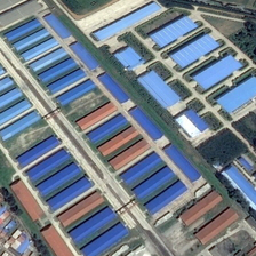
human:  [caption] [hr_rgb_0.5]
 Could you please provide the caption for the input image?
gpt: Industry is full of red and blue factory factories.

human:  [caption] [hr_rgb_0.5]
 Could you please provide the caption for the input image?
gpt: it ia a neatly arranged industrial area where workshops ara of blue roofs and red ones .

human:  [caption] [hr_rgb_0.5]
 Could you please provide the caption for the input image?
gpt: There are some factory buildings with blue and orange roofs between dense square buildings and farmland.

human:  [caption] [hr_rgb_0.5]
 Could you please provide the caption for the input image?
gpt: Between the dense square buildings and the farmland, rows of blue and orange roofed factories can be seen.

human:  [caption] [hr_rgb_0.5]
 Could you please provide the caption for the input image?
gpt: The industrial area is full of red and blue factories.